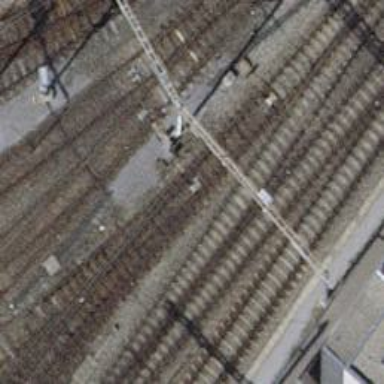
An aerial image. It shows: Railway yard with one electrified track featuring contact line. It is identified as railway block W15.